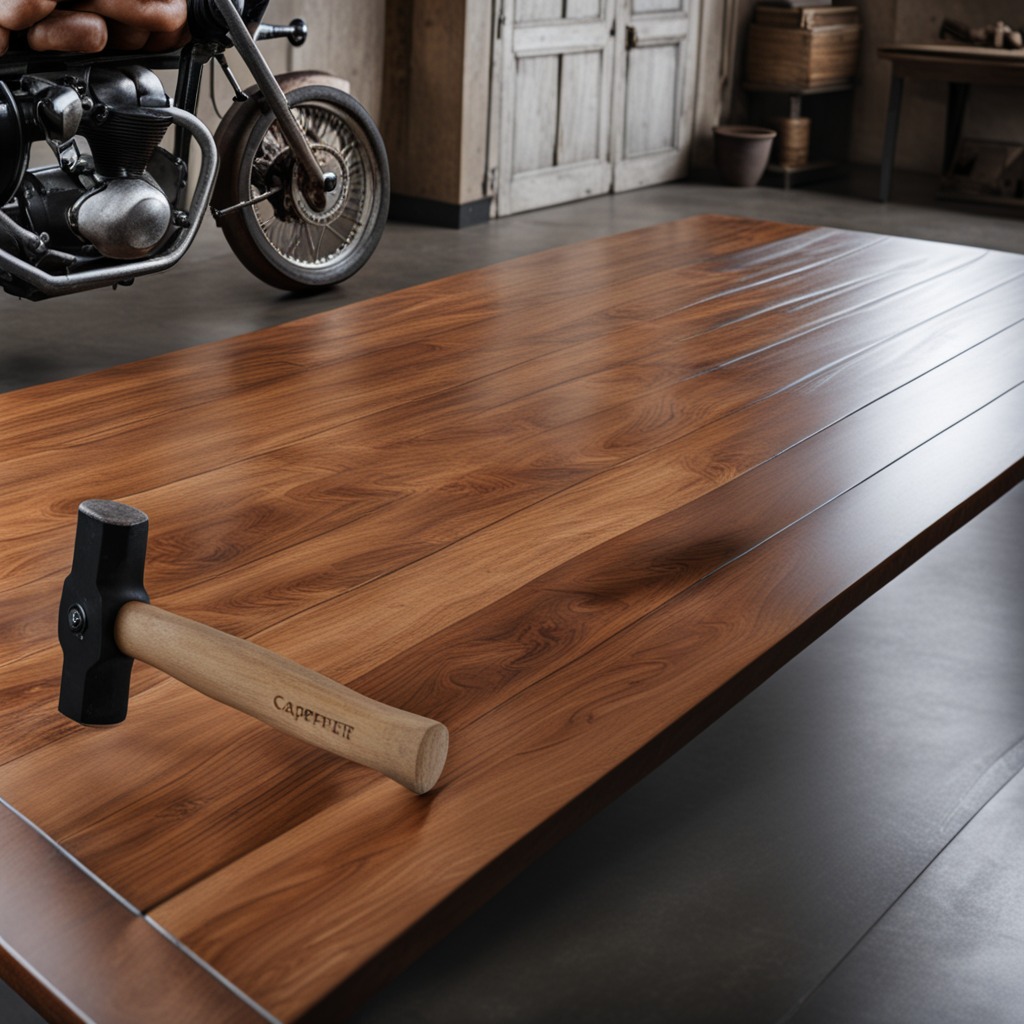
A hammer is lying on the table.